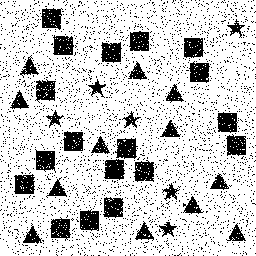
Squares: 18
Triangles: 12
Stars: 6
Total shapes: 36